Interaction volume radius: 10 \u00c5
Interaction volume height: 10 \u00c5
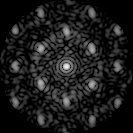
Disorder parameter: 0.429